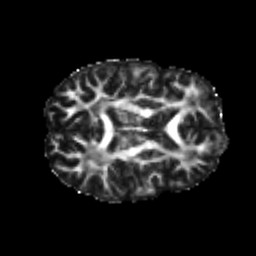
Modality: FA
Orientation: axial
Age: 24
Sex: male
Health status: healthy
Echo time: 0.074 s